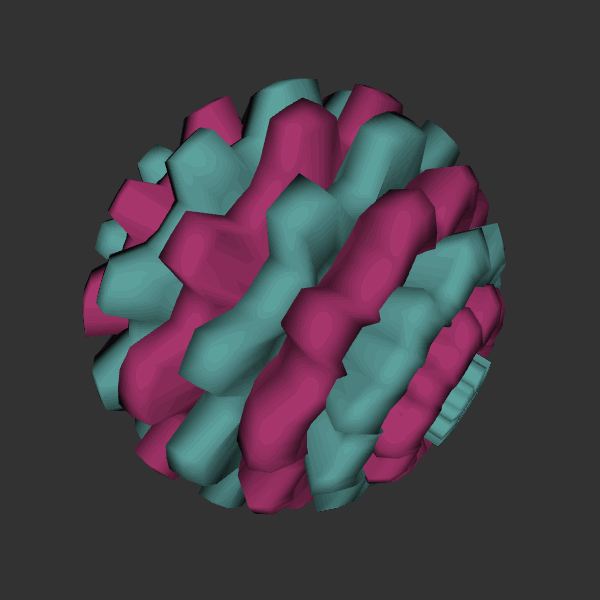
Background: dark